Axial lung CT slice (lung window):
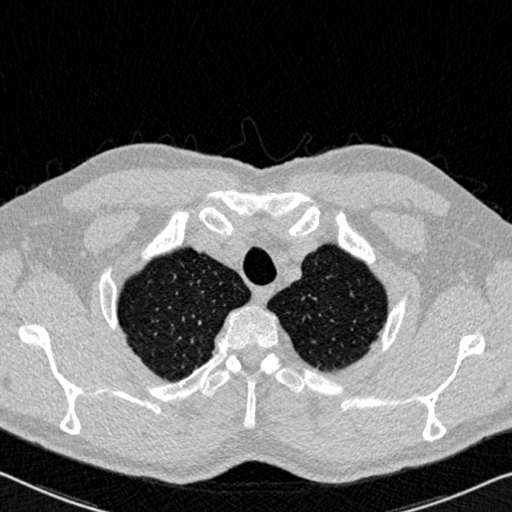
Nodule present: no